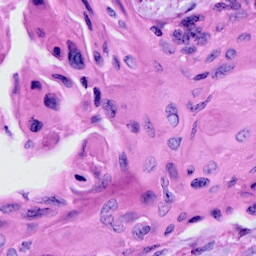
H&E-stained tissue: Cervix